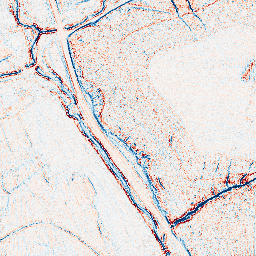
Category: edge_preserving
Decomposition family: bilateral
Decomposition parameters: d: 5
sigma_color: 25
sigma_space: 25
Upsampling method: fft_zeropad
Upsampling parameters: scale: 8
Upsampling scale: 8